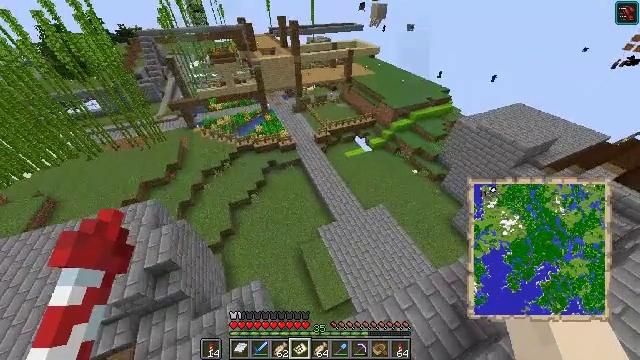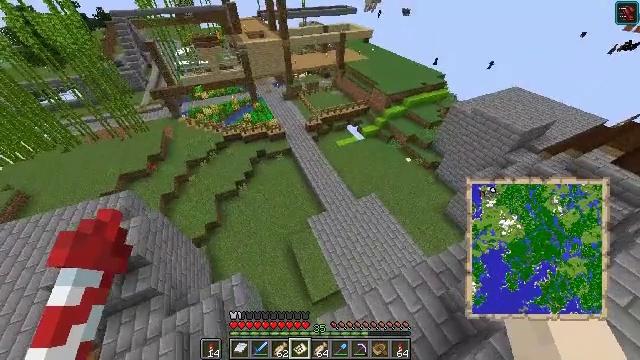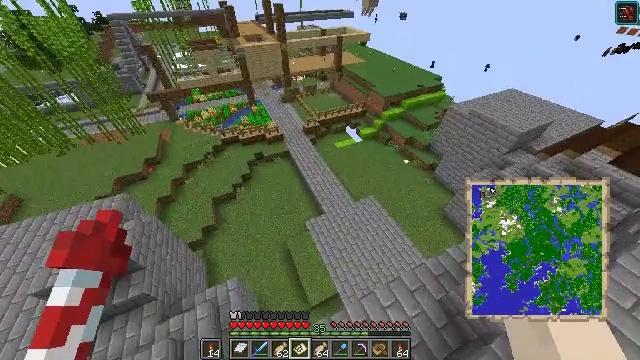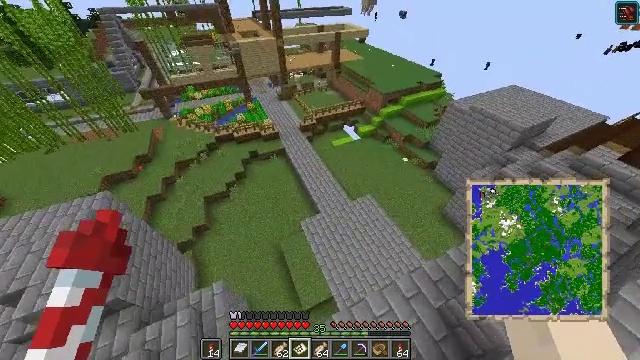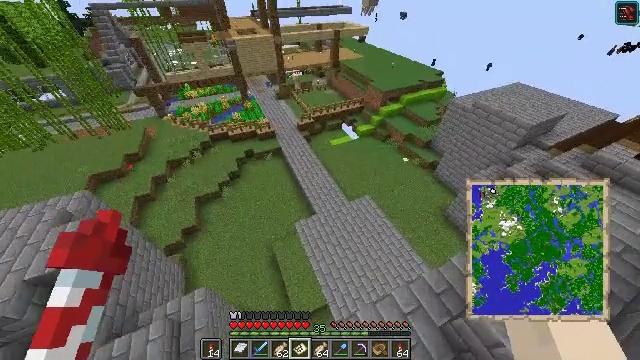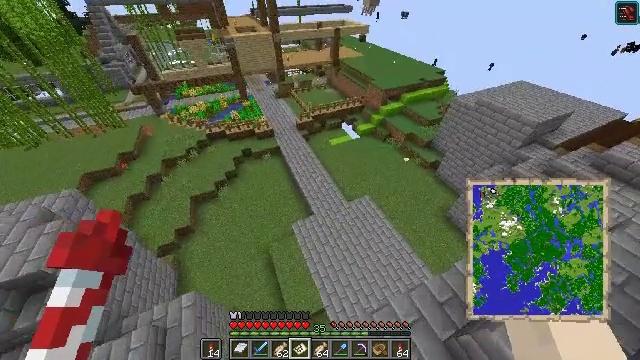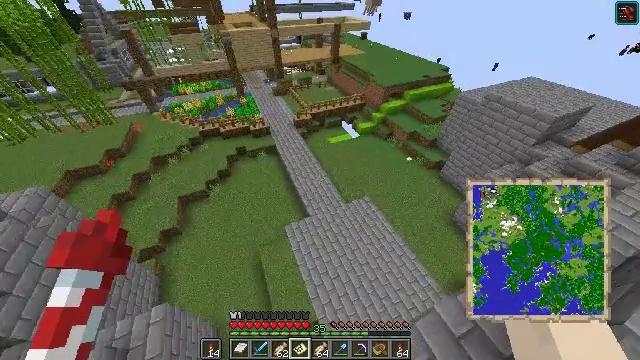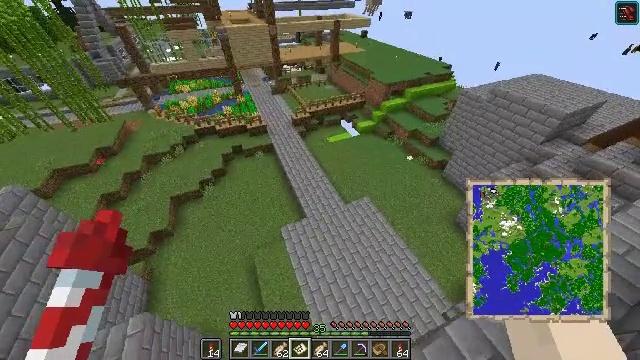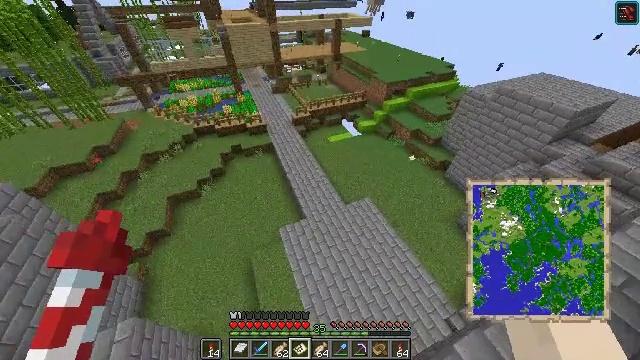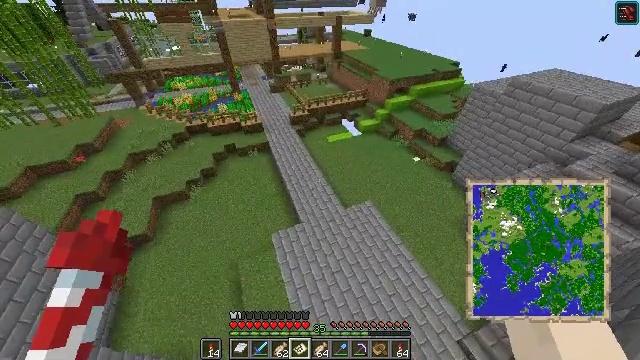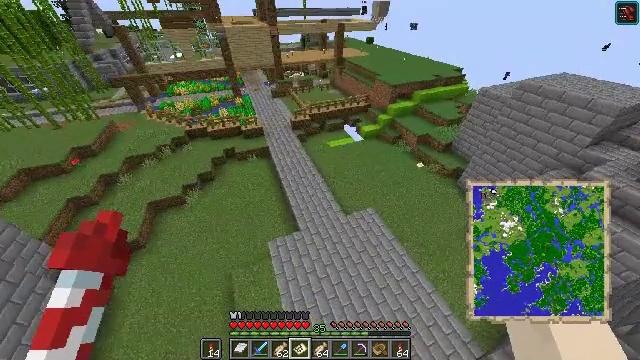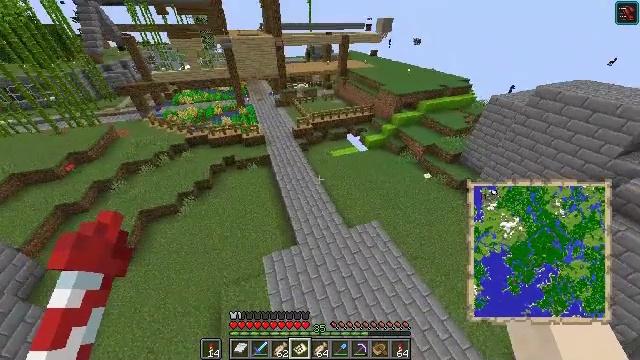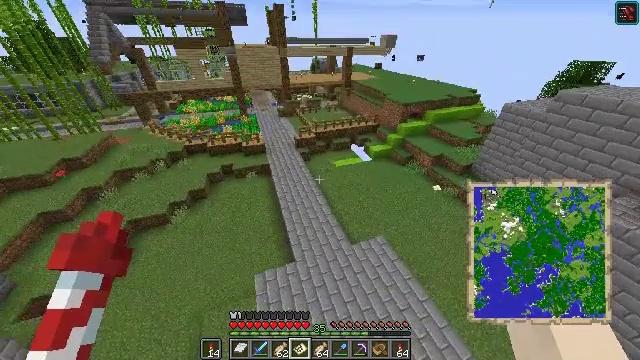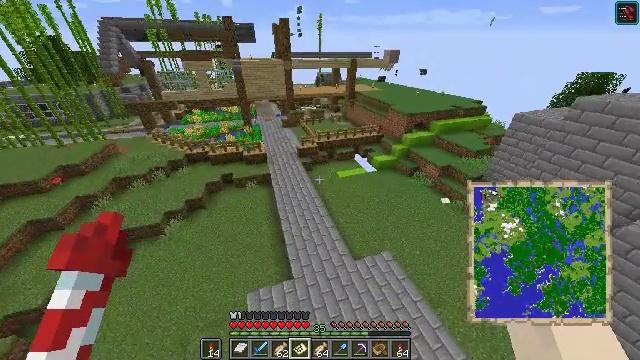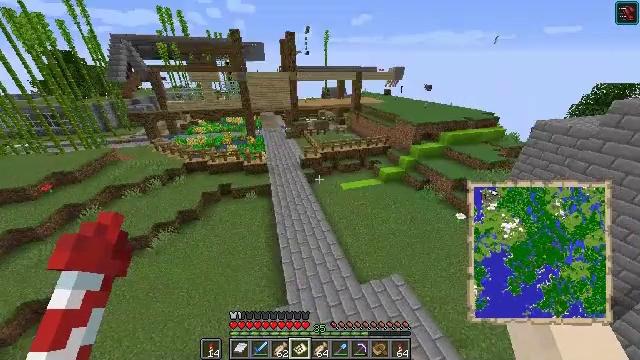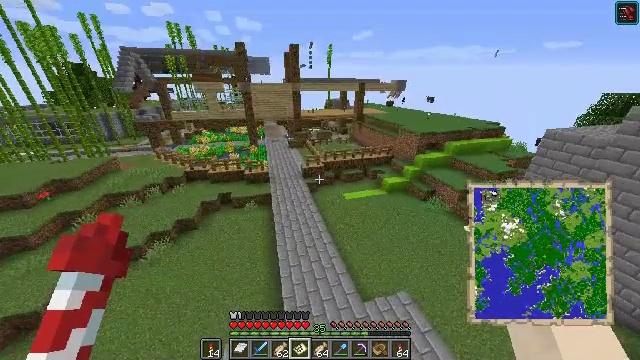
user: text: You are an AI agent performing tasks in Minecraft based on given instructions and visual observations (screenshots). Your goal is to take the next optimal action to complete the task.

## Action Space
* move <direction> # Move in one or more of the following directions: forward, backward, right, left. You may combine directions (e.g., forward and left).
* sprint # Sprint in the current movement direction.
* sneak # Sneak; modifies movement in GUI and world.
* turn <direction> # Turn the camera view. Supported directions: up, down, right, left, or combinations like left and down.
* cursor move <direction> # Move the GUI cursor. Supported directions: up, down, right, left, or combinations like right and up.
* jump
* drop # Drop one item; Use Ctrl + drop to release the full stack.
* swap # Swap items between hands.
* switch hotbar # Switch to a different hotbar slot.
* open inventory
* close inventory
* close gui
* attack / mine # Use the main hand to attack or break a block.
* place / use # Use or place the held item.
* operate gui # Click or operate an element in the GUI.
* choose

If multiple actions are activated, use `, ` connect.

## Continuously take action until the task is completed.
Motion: motion action
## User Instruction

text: Make a map using a crafting table.
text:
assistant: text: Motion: turn right and down
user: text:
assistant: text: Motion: no_op
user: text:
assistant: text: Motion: no_op
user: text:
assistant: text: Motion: no_op
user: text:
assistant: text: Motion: no_op
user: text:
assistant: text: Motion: no_op
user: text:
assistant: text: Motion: no_op
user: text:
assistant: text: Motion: no_op
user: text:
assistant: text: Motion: no_op
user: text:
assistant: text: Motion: turn up
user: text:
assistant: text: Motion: turn left and up
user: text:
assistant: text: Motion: turn left and up
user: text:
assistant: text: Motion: turn left and up
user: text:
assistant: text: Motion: turn left and up
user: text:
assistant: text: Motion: turn up
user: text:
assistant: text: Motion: turn left and up
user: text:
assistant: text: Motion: turn left and up
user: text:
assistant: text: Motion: turn left and up
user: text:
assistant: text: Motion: turn left
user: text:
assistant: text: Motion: turn left
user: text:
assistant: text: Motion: turn left and down
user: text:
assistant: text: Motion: turn left
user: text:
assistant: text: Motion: turn left
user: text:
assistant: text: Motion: turn left
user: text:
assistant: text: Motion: turn left
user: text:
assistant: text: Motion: turn left and up
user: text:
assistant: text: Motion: turn left and up
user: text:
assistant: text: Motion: turn left and up
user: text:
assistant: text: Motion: turn left and up
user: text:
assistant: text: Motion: turn left and up